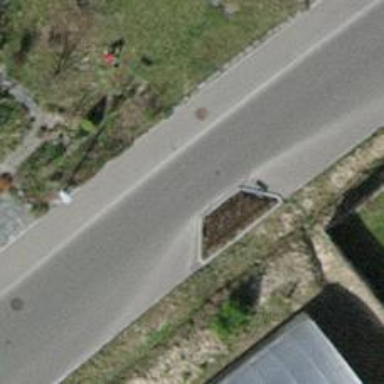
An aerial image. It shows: Tertiary road with asphalt surface and sidewalk on the left.